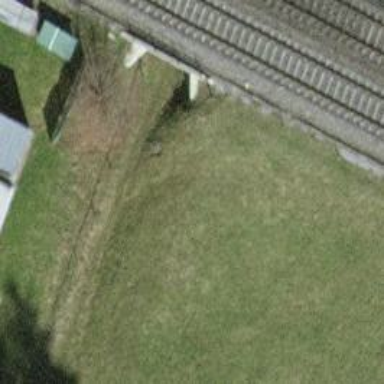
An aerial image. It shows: Footway tunnel.